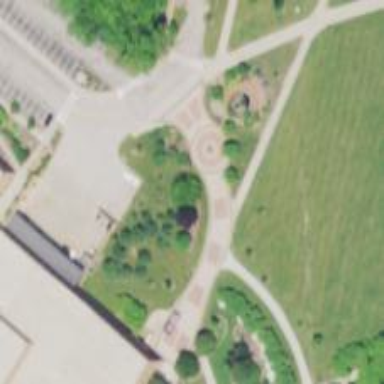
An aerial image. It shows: Memorial of historical significance.